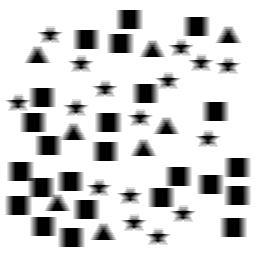
Squares: 24
Triangles: 8
Stars: 16
Total shapes: 48